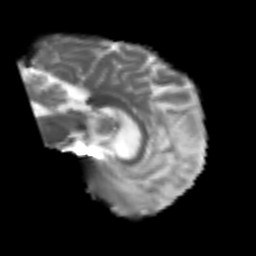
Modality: T2w
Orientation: sagittal
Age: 64
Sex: male
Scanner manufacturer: siemens
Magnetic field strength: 3 T
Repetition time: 4.999 s
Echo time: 0.07946 s